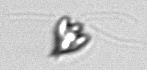
Label: Pyramimonas_longicauda